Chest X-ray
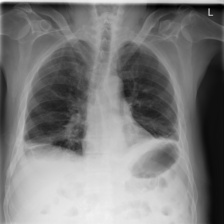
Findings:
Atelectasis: positive
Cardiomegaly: negative
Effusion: positive
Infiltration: negative
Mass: negative
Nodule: negative
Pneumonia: negative
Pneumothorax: negative
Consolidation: negative
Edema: negative
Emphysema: negative
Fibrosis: negative
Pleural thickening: negative
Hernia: negative